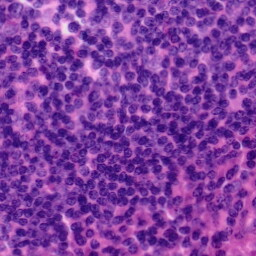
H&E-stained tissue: Tonsil